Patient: sex F, age 35
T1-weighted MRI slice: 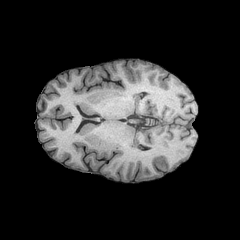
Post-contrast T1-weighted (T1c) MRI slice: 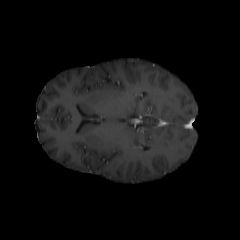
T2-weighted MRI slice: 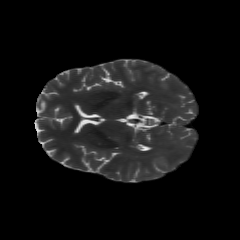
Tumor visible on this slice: no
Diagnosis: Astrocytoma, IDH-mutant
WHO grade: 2